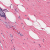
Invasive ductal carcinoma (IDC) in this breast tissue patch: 0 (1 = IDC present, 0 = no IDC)